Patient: sex F, age 56
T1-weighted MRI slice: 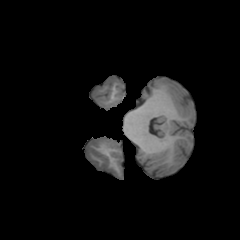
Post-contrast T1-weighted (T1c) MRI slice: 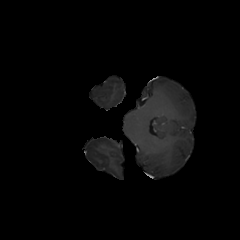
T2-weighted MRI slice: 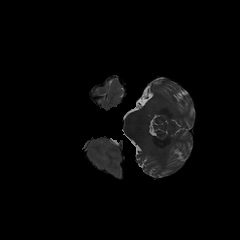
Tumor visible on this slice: no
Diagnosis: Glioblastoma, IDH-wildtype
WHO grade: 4